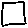
Label: square